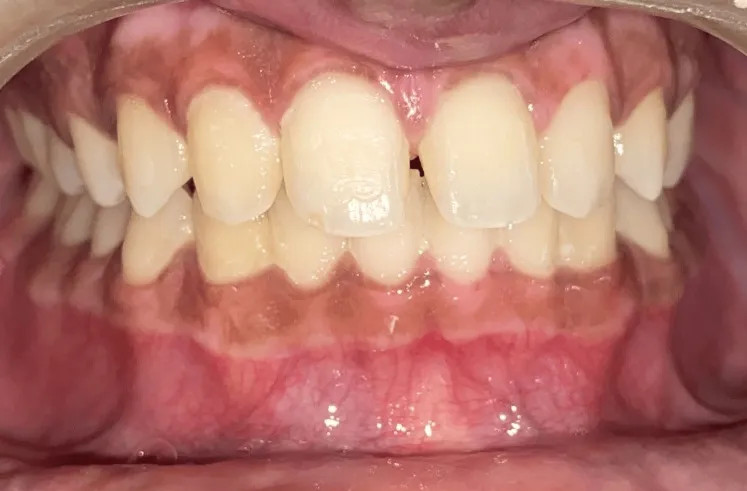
Three-month post-operative clinical view.
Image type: medical_photograph (oral_photograph)